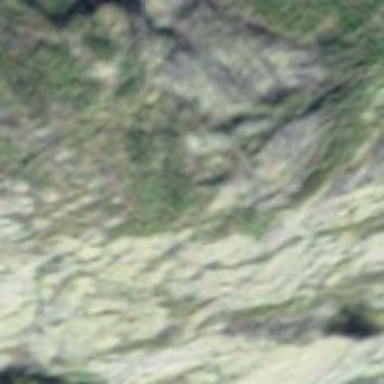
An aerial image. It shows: Natural cliff.